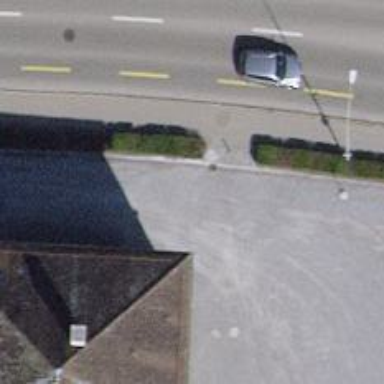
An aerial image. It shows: Entrance with barrier.